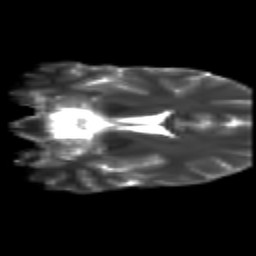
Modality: T2w
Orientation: coronal
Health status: healthy
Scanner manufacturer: siemens
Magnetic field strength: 3 T
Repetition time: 10 s
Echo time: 0.092 s